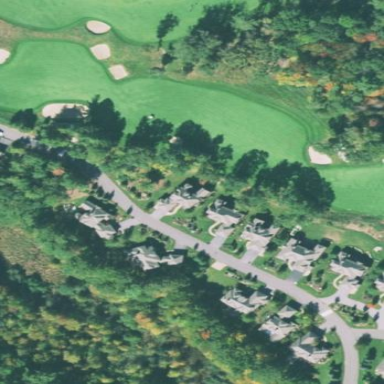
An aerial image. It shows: Golf fairway surrounded by grass.